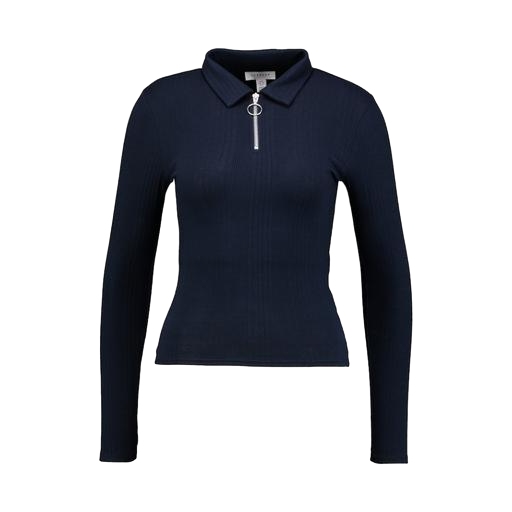
skinny-fit polo shirt, blue skinny-fit stretch polo shirt, blue skinny-fit polo shirt, white background